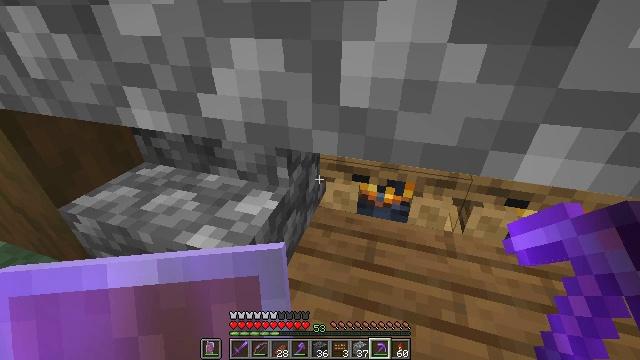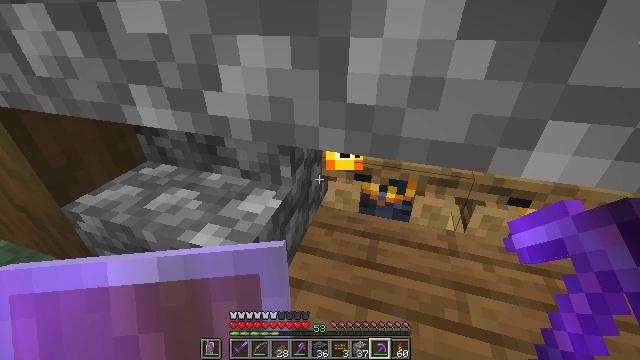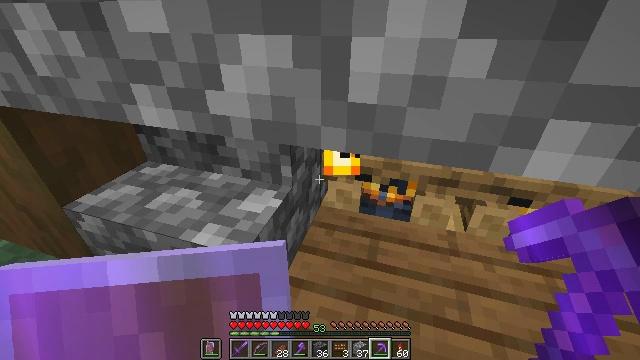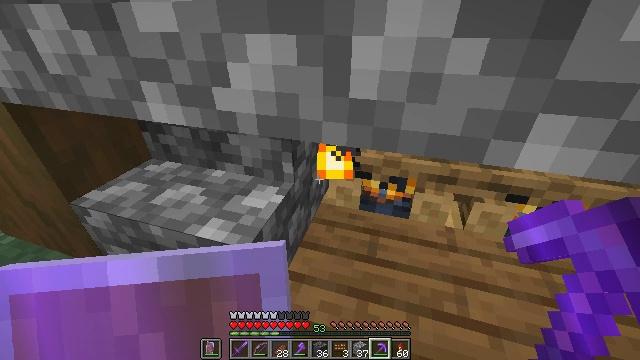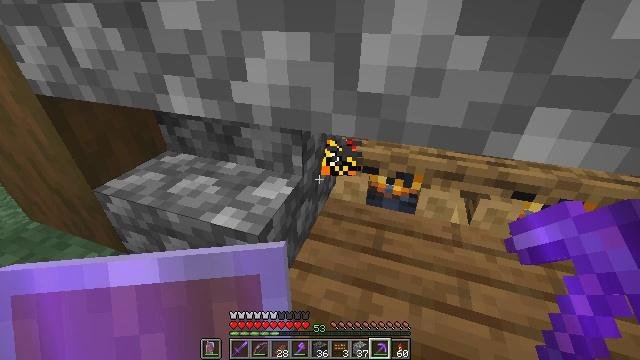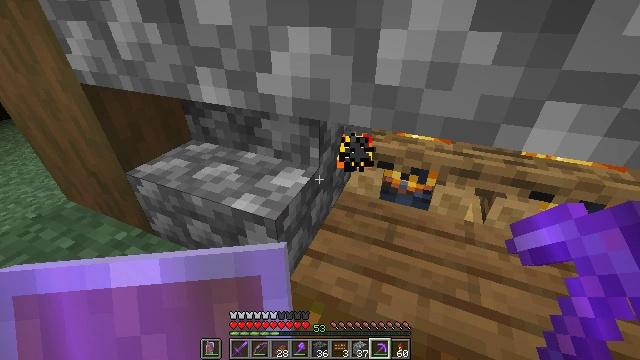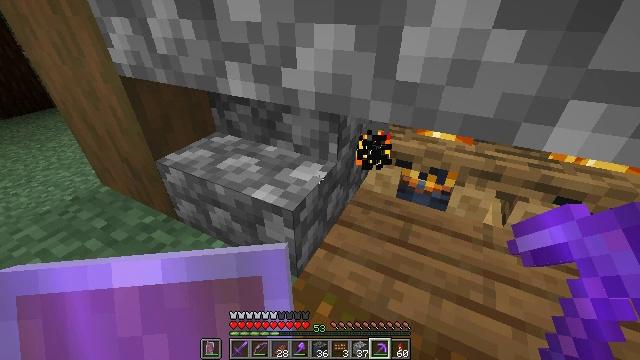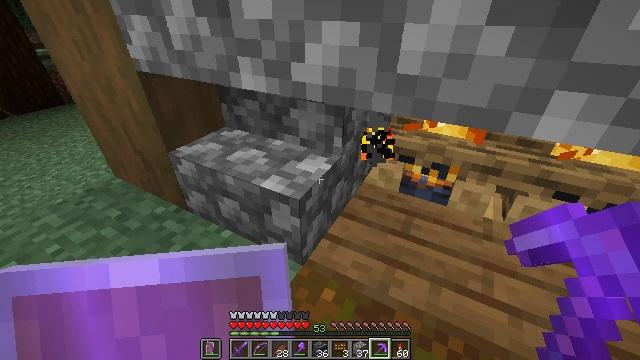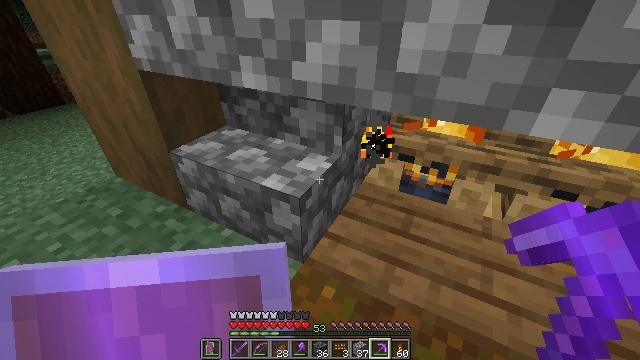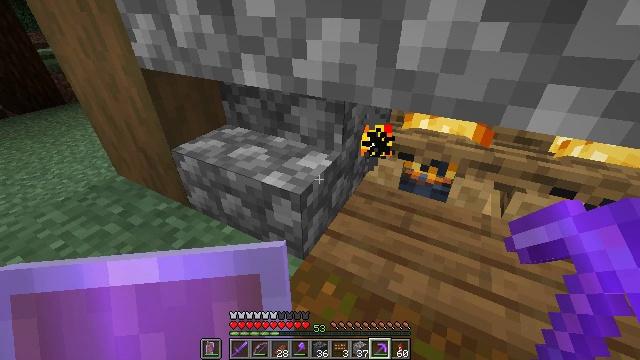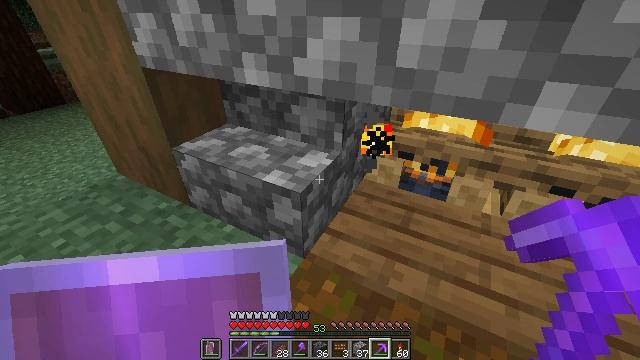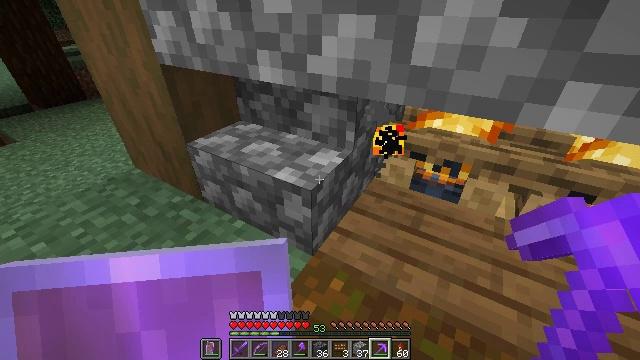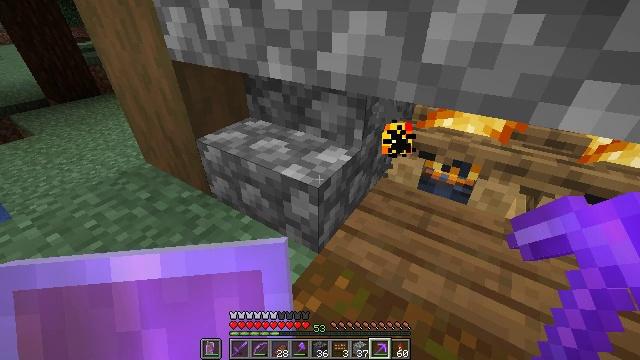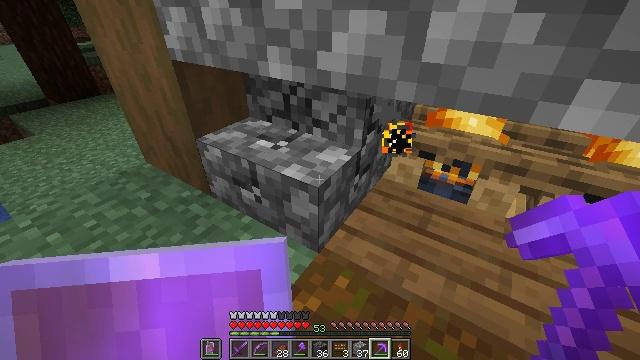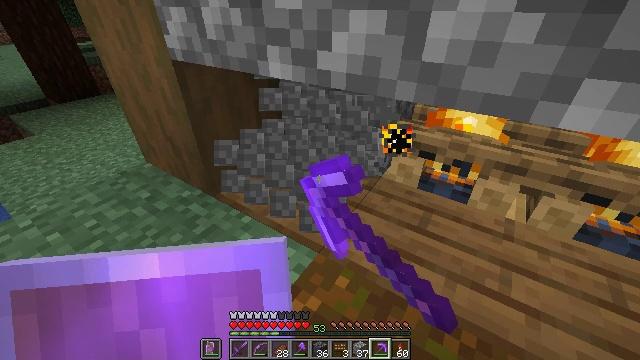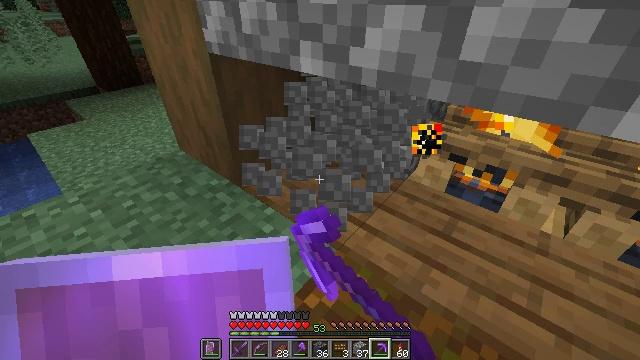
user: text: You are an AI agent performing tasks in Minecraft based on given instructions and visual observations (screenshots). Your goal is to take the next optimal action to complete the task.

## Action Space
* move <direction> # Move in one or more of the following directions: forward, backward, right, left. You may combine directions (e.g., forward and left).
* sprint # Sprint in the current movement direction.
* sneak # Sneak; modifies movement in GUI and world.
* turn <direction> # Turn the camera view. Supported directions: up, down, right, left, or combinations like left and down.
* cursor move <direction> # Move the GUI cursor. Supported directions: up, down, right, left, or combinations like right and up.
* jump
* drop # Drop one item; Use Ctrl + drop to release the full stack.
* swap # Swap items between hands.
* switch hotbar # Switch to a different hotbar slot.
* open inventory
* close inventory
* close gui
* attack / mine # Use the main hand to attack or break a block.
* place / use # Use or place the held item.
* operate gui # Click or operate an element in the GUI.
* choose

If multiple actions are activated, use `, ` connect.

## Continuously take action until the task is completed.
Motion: motion action
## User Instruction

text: Collect the cobblestone stairs.
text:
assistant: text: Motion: sneak
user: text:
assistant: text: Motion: move back, sneak
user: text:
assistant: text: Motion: move back, sneak
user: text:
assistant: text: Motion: move back, sneak, turn left
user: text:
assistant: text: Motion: move back, sneak, turn left
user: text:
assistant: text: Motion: move back, sneak, turn left
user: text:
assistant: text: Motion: sneak, turn left
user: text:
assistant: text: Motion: sneak
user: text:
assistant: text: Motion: sneak
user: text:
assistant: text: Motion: sneak
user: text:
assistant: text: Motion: sneak, turn left
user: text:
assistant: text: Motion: sneak, turn left
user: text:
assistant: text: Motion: sneak, attack / mine
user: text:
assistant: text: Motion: sneak, attack / mine
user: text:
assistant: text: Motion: sneak, turn left, attack / mine
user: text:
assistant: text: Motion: move forward, sneak, turn left and down, attack / mine
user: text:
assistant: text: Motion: move forward, sneak, attack / mine
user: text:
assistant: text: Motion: move forward, sneak, attack / mine
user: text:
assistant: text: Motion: sneak, attack / mine